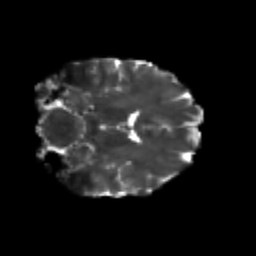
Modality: T2w
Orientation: coronal
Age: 25
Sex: female
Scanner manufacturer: siemens
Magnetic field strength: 3 T
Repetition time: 3.5 s
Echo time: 0.113 s